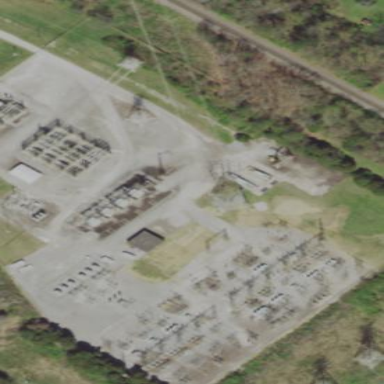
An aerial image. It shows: Distribution-level power substation.